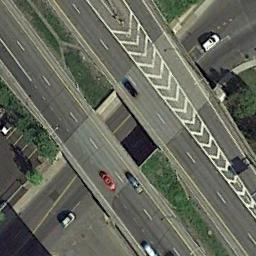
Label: overpass